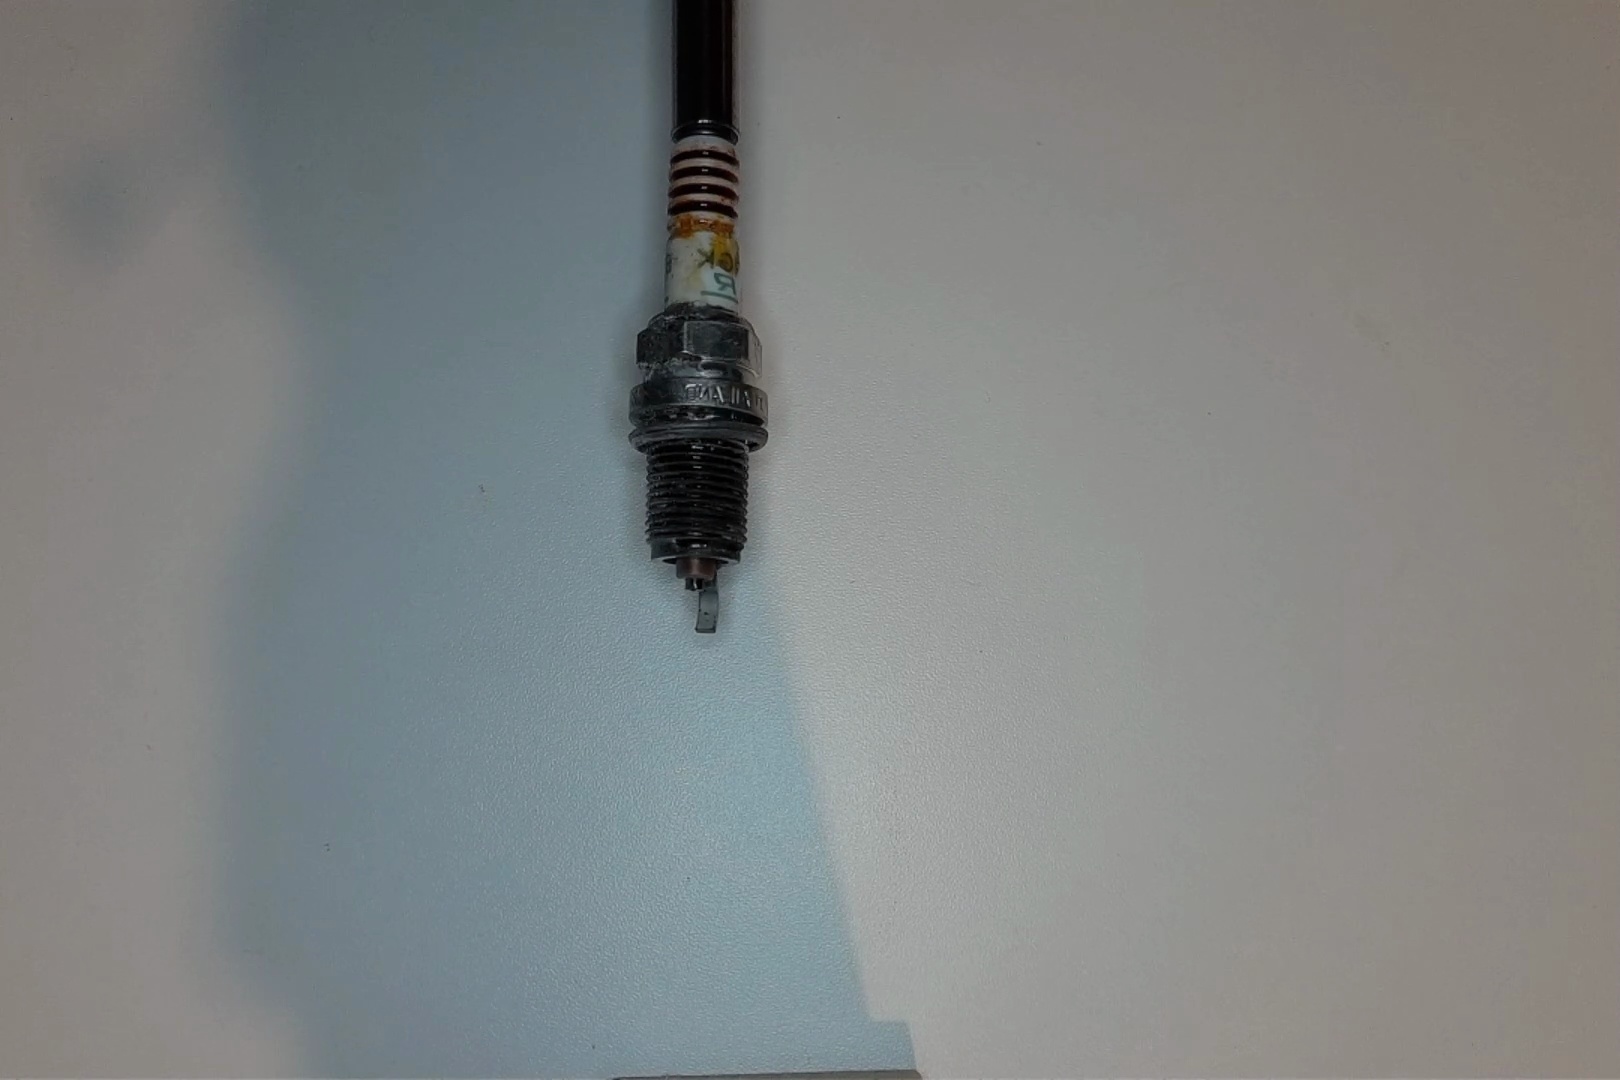
Label: anomaly